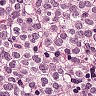
Metastatic tissue present: yes